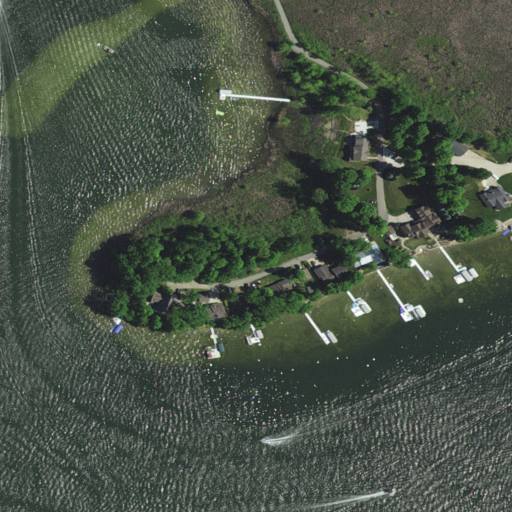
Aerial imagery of island in Indiana named Eagle Island containing open water, woody wetlands, open development, low intensity development, medium intensity development, and high intensity development